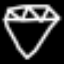
Label: diamond